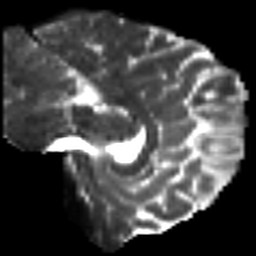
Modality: T2w
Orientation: sagittal
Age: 26
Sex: male
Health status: healthy
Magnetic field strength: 3 T
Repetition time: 8.4 s
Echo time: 0.0926 s